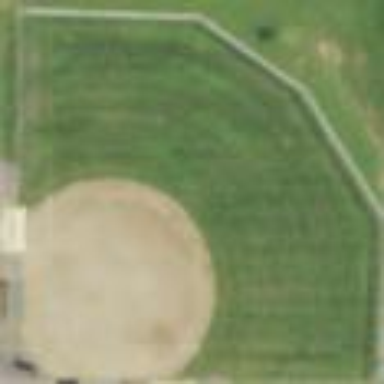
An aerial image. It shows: Baseball pitch for leisure and sports activities.